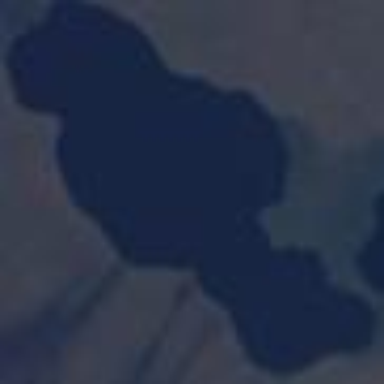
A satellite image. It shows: Lake with natural water.